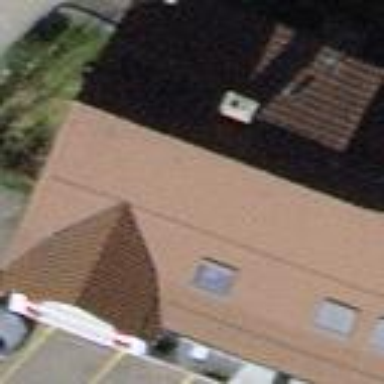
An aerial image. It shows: Gabled building.